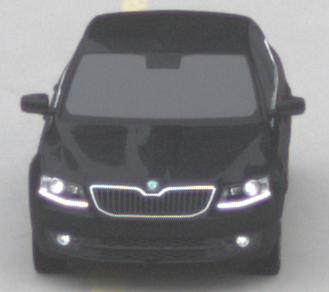
Make: Skoda
Model: Octavia 1.2 TSI
Detailed model: Octavia (III) Limousine
Model produced from: 2013/02
Model produced until: 2015/04
Doors: 5
Color: black
Road condition: dry road
Daytime: morning or afternoon
Contrast: low contrast